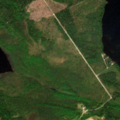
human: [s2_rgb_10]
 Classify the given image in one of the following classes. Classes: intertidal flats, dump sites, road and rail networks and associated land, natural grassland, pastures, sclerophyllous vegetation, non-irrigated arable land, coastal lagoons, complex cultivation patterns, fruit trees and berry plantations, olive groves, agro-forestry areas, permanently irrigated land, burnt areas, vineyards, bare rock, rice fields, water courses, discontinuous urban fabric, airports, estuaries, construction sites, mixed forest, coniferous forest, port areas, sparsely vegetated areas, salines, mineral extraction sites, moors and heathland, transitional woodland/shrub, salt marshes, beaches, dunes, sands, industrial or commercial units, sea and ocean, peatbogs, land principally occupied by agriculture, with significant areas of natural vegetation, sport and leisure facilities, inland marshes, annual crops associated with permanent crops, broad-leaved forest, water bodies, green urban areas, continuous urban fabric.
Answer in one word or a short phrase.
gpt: coniferous forest, mixed forest, water bodies